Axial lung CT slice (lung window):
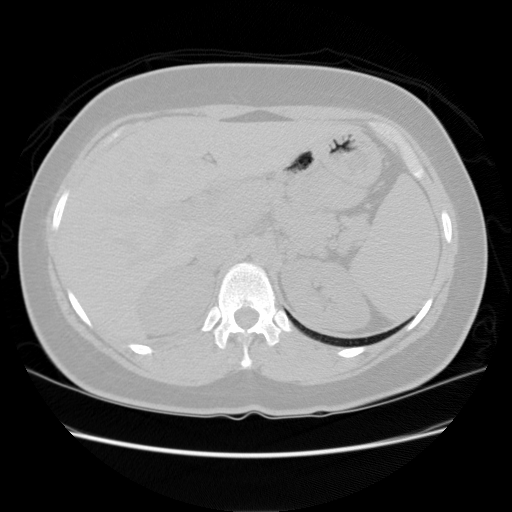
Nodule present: no